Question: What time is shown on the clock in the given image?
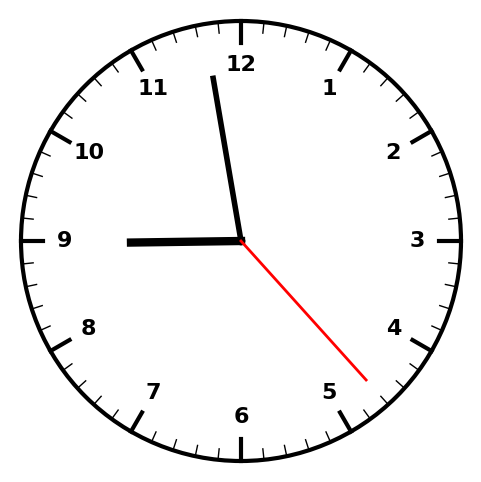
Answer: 08:58:23